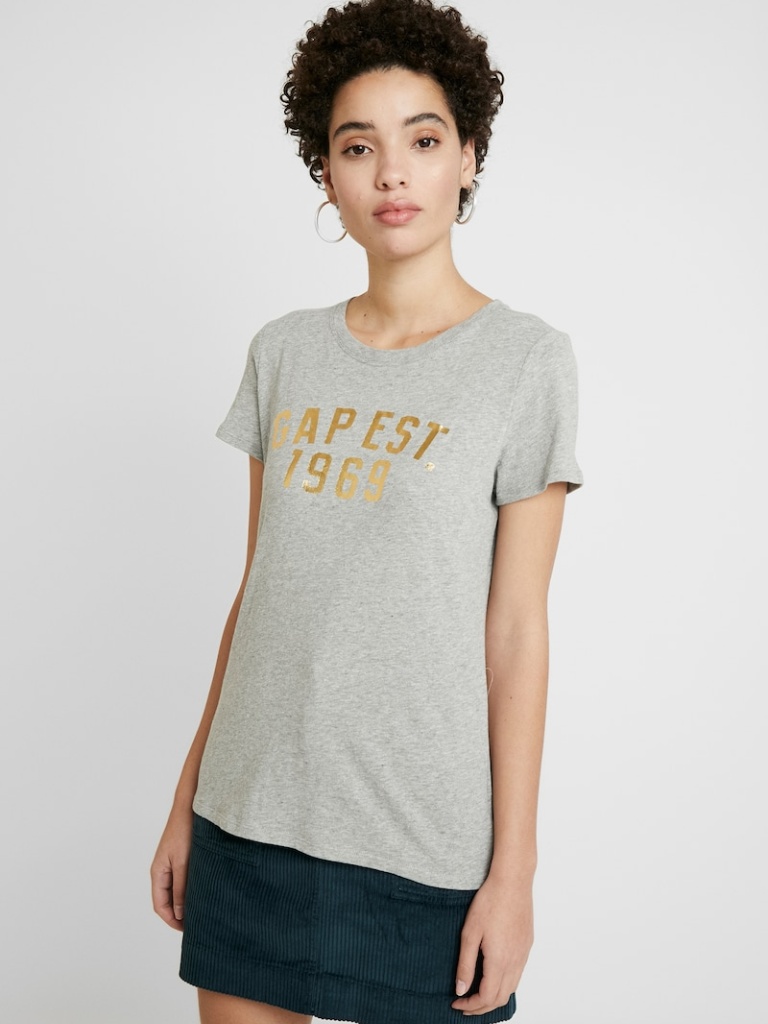
cotton relaxed short sleeve hip length Untucked crew t-shirt